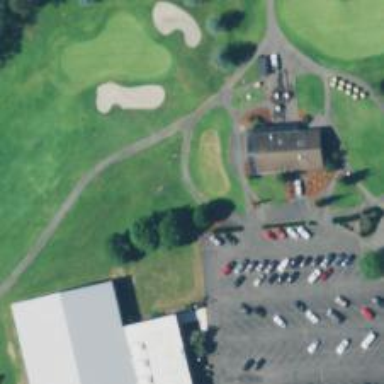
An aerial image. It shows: Path for both road and golf.